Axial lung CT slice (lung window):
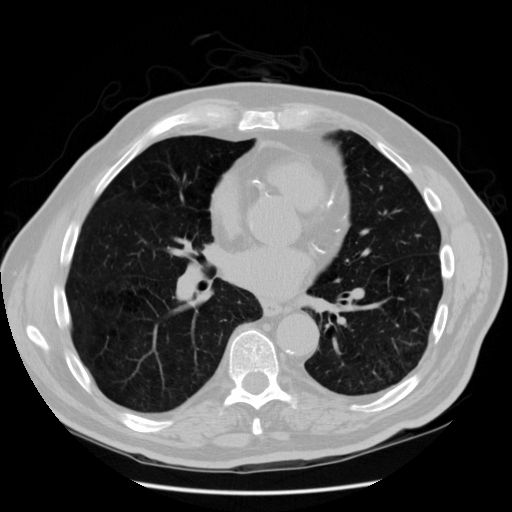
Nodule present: no